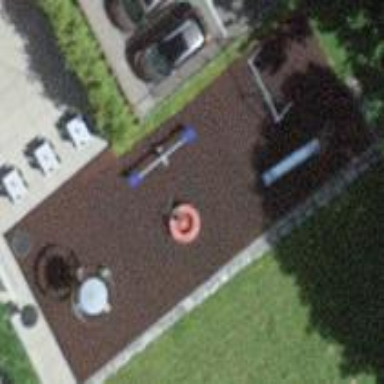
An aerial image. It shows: Playground area for leisure activities on the land.